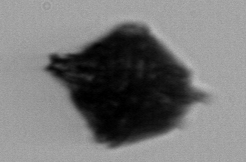
Label: Gonyaulax